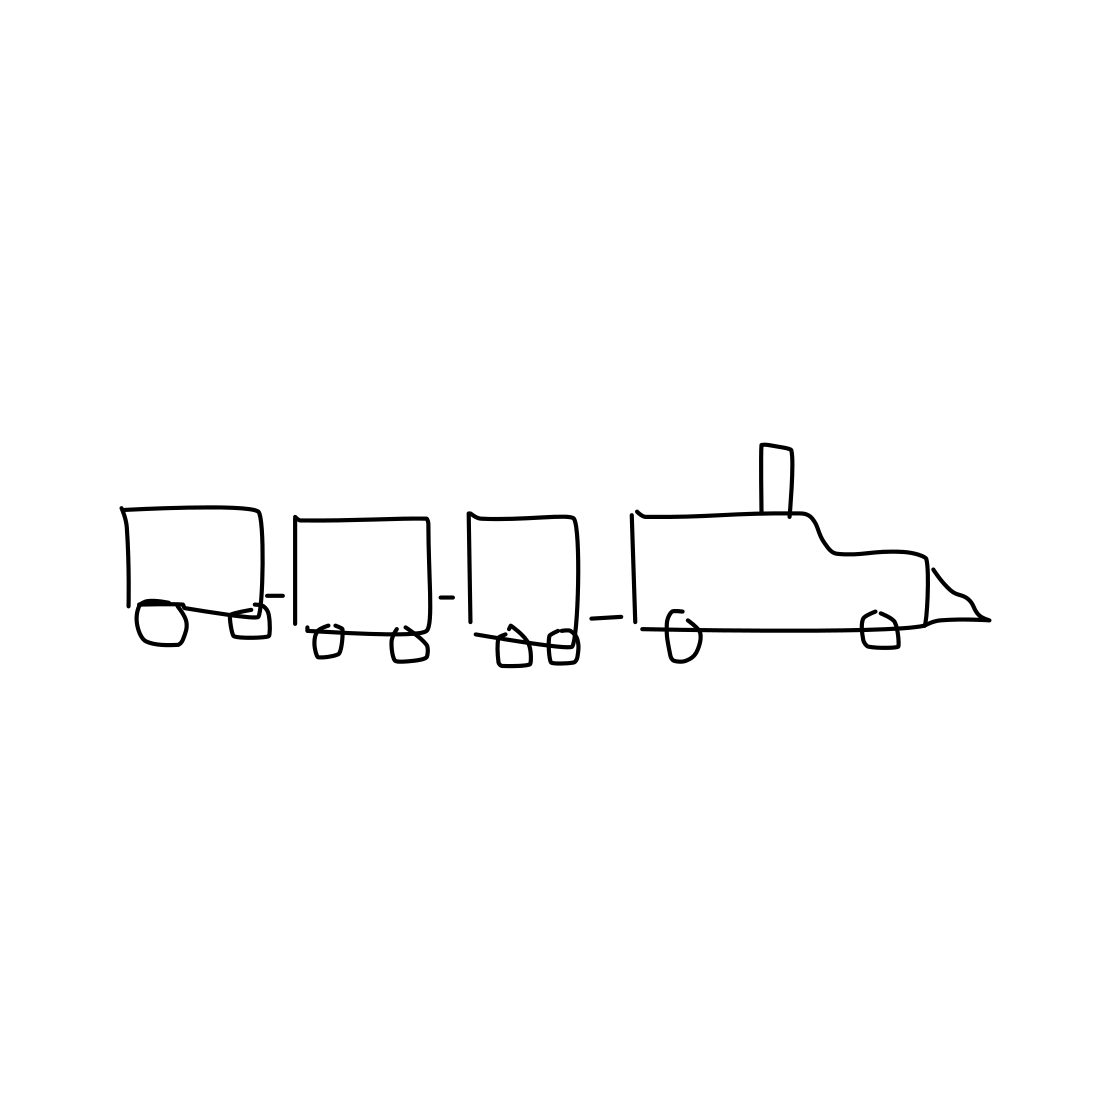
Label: train